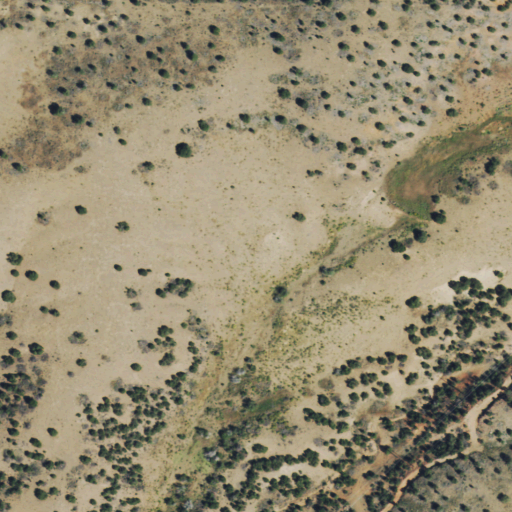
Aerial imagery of plain(s) in Colorado named Garden Park containing shrub, grassland, and evergreen forest